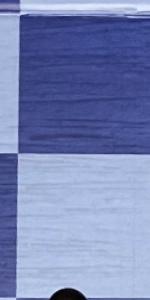
Label: Empty